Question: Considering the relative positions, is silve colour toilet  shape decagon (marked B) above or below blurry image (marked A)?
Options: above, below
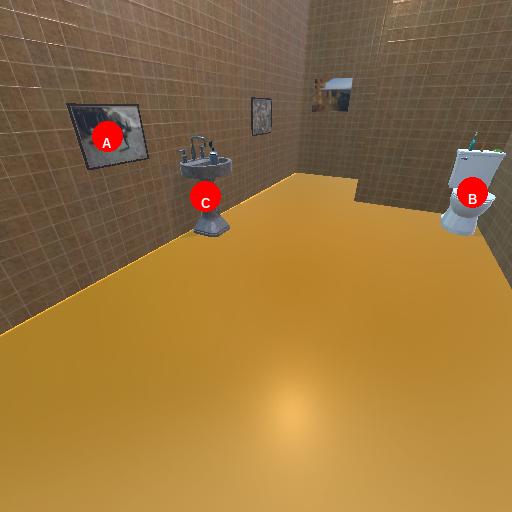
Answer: above